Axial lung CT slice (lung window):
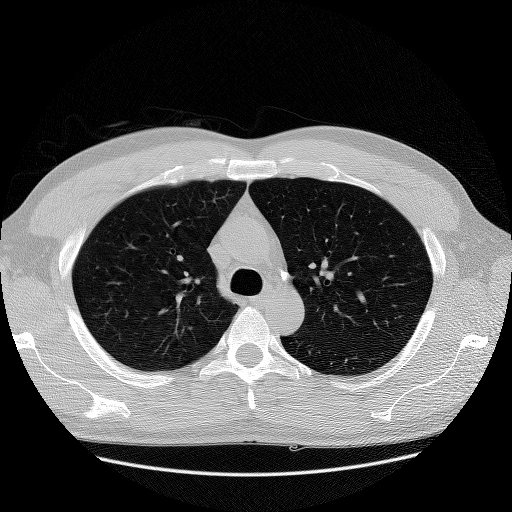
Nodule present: no